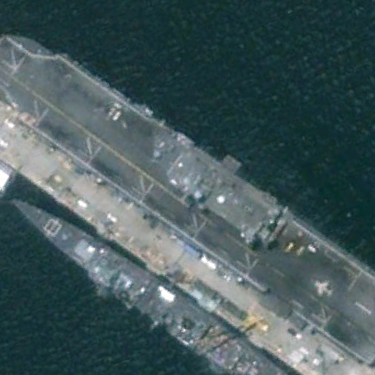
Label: assault